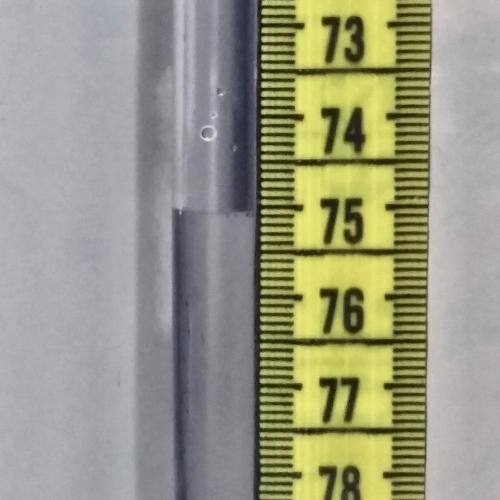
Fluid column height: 75.1 cm